Field crop: maize
Growth stage: 2
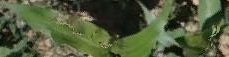
Species: maize